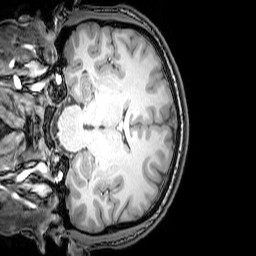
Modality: T1w
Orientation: coronal
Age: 22
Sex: male
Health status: healthy
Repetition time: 0.081 s
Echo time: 0.037 s